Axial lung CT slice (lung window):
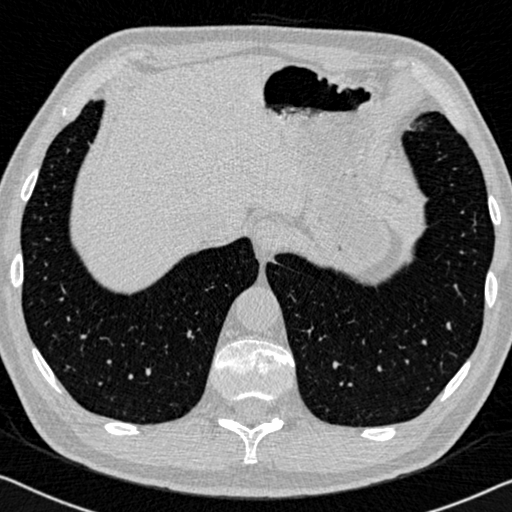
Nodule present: no